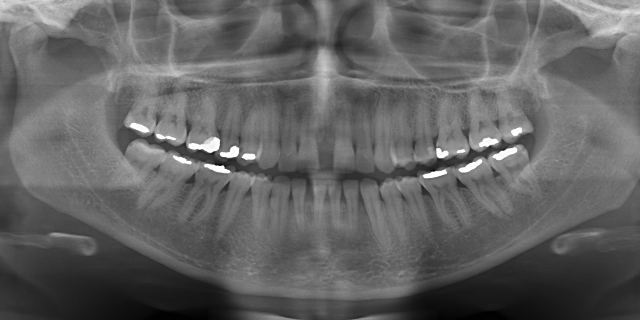
adult